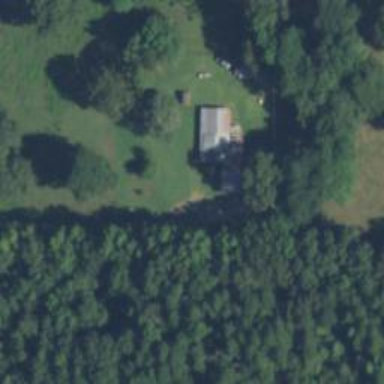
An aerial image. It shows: Driveway.